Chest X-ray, PA view. Patient: 44 years old, sex F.
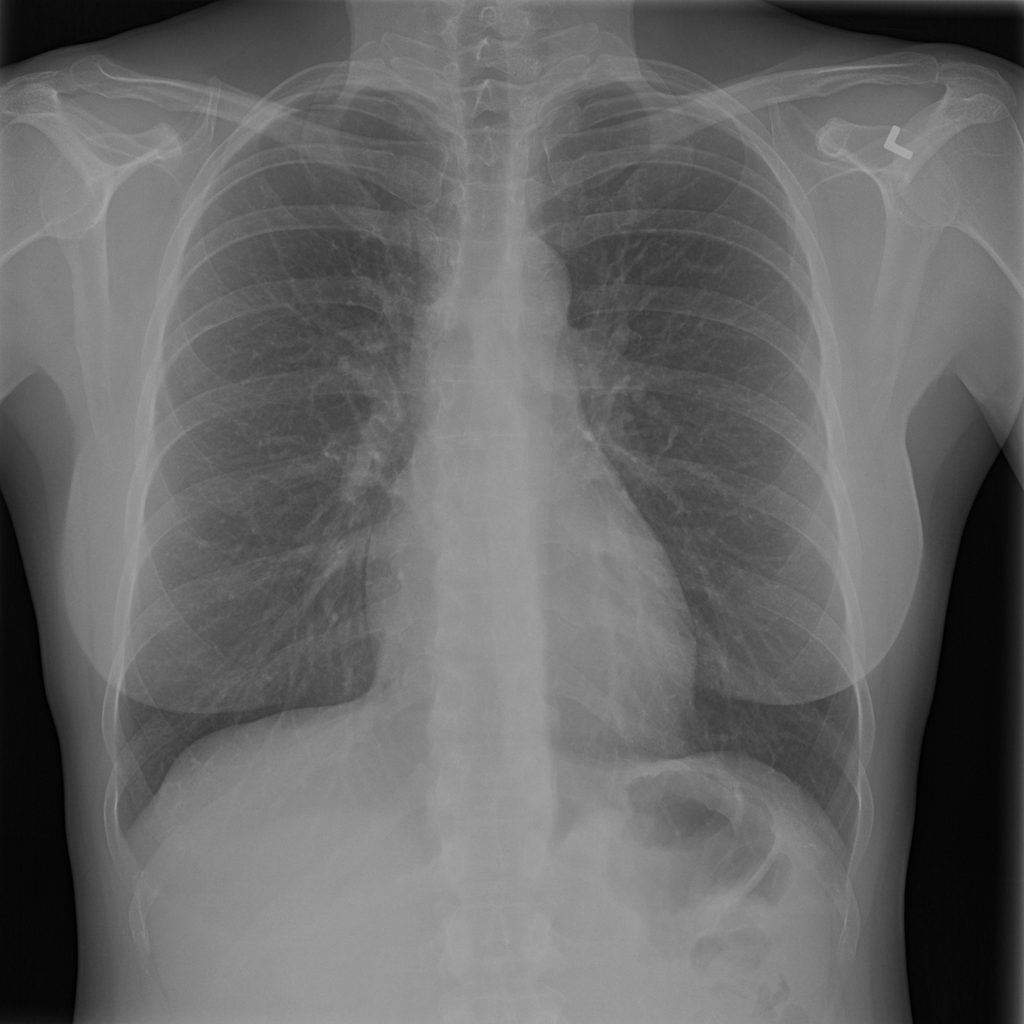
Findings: No Finding